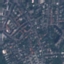
Land use / land cover: Residential